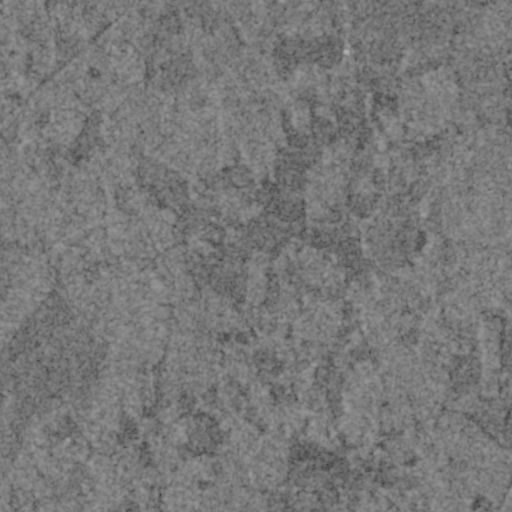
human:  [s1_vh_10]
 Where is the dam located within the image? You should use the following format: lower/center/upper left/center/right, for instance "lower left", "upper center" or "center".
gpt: The dam is located in the center left of the image.
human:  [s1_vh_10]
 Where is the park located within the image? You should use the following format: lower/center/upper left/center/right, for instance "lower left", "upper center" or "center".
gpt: There is no park in the image.

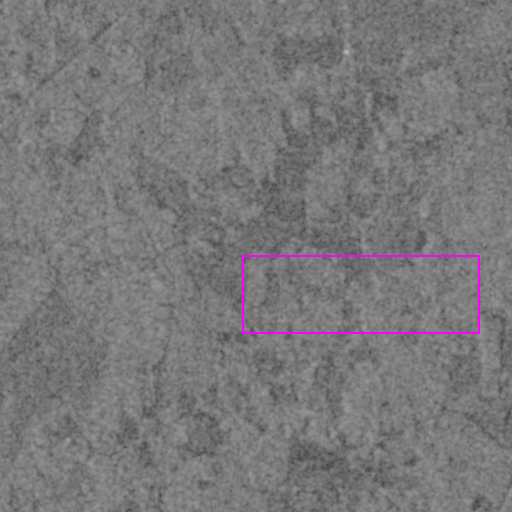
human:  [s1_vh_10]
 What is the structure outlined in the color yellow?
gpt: There is no yellow outline.
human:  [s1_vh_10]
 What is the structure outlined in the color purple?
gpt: There is no structure outlined in purple.